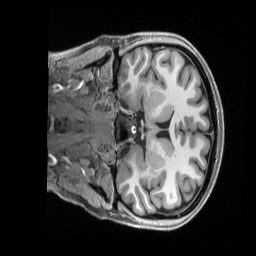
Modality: T1w
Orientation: coronal
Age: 26
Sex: female
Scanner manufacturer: siemens
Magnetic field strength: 3 T
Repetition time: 2.5 s
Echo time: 0.00296 s